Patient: sex F, age 59
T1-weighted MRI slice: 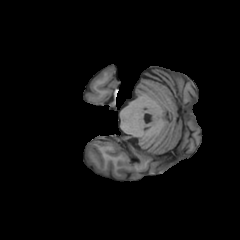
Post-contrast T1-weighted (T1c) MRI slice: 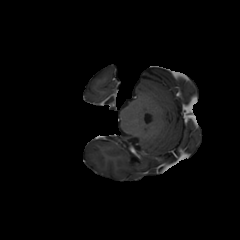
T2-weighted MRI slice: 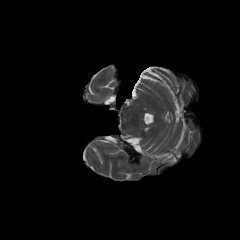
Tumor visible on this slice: no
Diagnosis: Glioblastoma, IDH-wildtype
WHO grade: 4